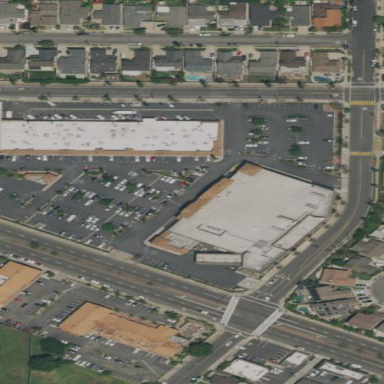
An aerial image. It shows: Supermarket building.